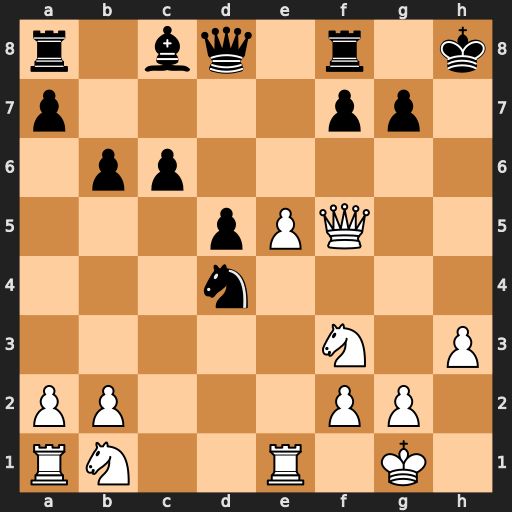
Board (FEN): r1bq1r1k/p4pp1/1pp5/3pPQ2/3n4/5N1P/PP3PP1/RN2R1K1
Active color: w
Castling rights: -
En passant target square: -
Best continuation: Qh5+ Kg8 Nxd4